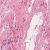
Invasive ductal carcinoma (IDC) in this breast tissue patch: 0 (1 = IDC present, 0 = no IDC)